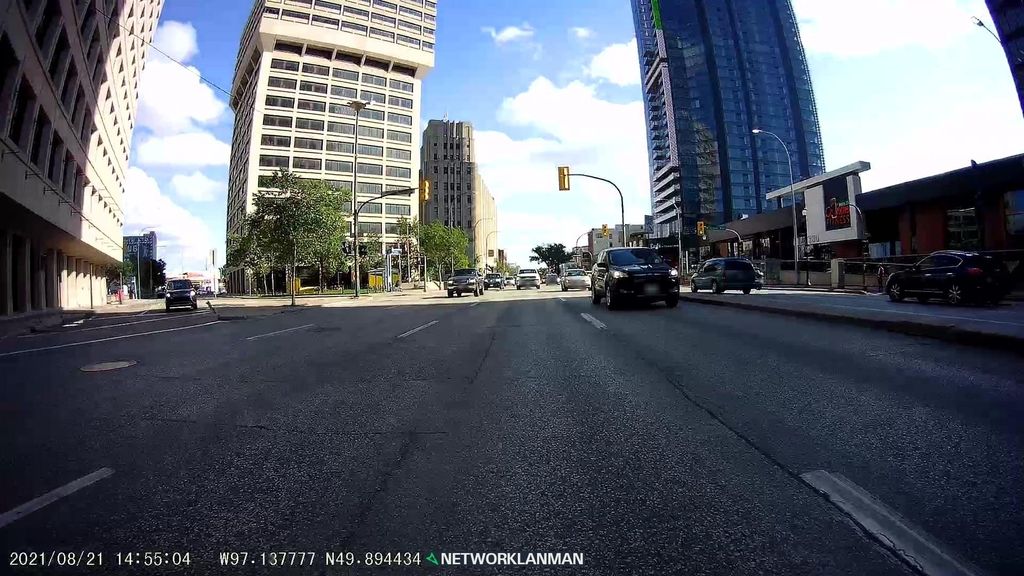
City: winnipeg